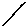
Label: line